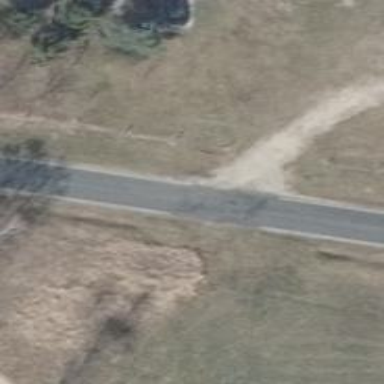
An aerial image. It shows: Tertiary road with asphalt surface.